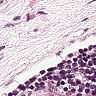
Metastatic tissue present: no